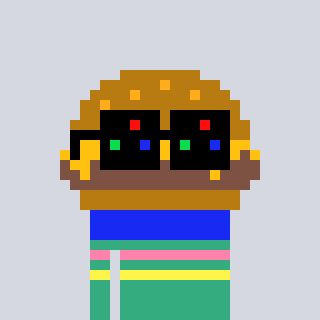
a pixel art character with square black sunglasses, a burger-shaped head and a teal-colored body on a cool background